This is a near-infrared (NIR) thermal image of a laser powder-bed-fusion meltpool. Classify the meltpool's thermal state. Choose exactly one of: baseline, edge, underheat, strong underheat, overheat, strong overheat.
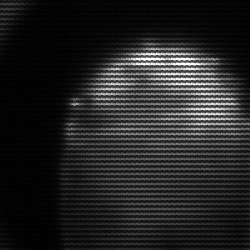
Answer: edge